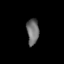
Tissue: lung
Cell type: Epithelial cells
Senescence score: 0.5587
Nuclear area (px): 308
Mean DAPI intensity: 110.318